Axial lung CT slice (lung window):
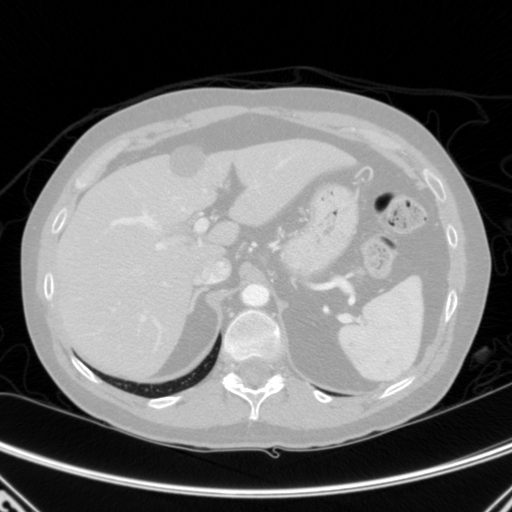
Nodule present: no